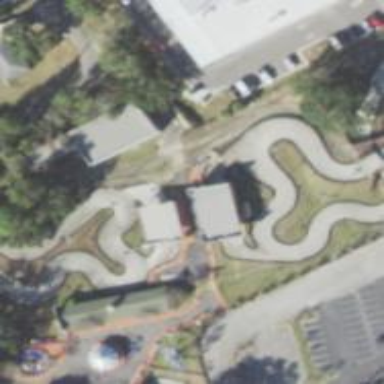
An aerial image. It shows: Raceway for motor sports.